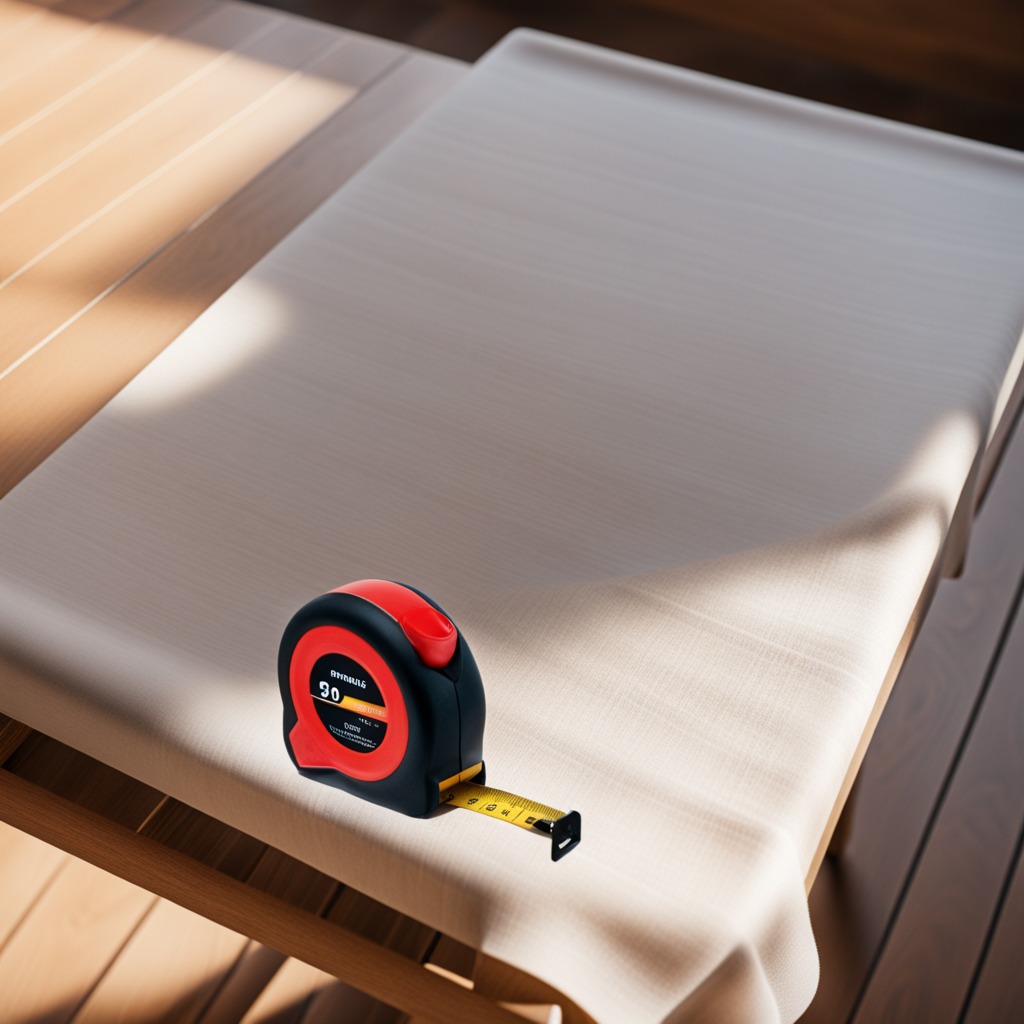
A measuring tape is lying on a wooden table in an outdoor workshop during daytime bright natural light soft shadows worn but beneath the cloth.